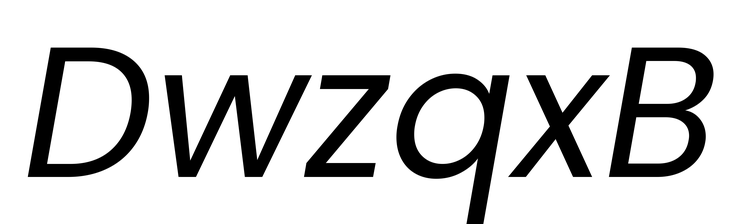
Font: Poppins-Italic